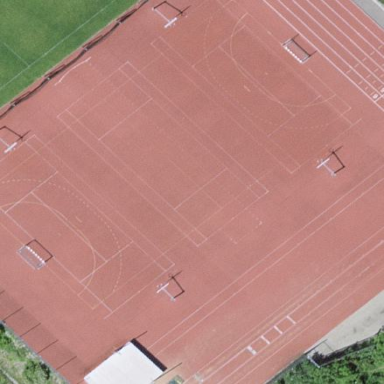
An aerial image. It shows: Multi-sport pitch with tartan surface for leisure activities.